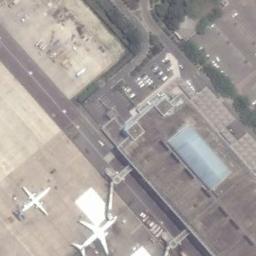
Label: airplane